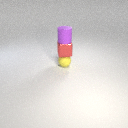
small red metal cube above small yellow rubber sphere